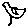
Label: bird